Interaction volume radius: 5 \u00c5
Interaction volume height: 10 \u00c5
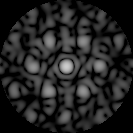
Disorder parameter: 0.4514